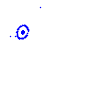
Particle: proton